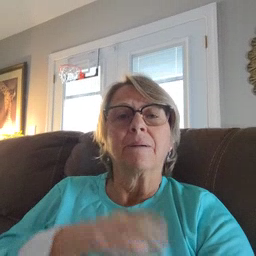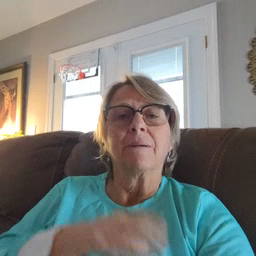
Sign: potty